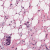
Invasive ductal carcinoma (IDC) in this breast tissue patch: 1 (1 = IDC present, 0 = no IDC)